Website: apple-inc
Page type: account-selection
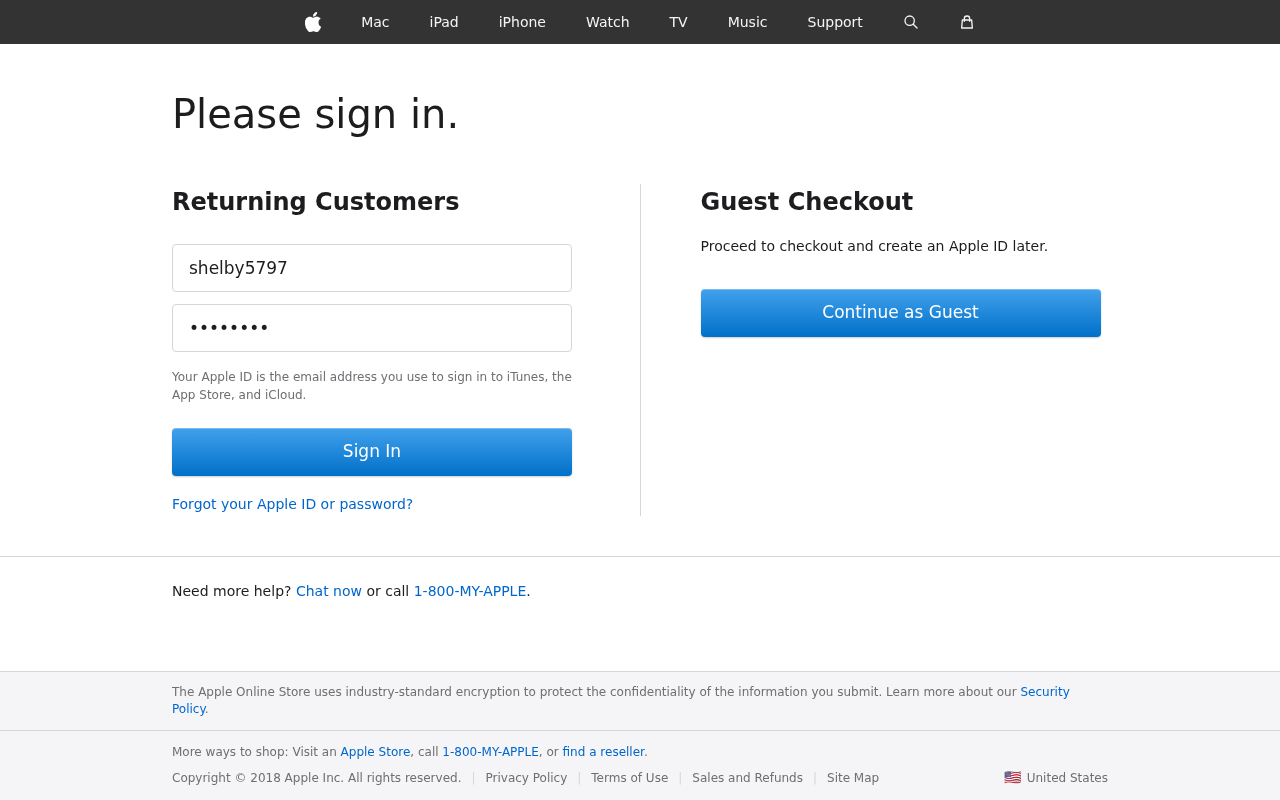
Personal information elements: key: PII_LOGIN_USERNAME
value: shelby5797